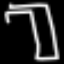
Label: pants